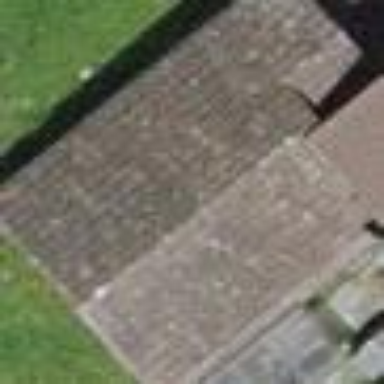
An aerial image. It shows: Garage.